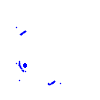
Particle: proton